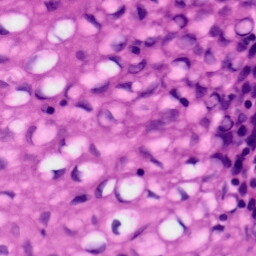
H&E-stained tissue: Tonsil